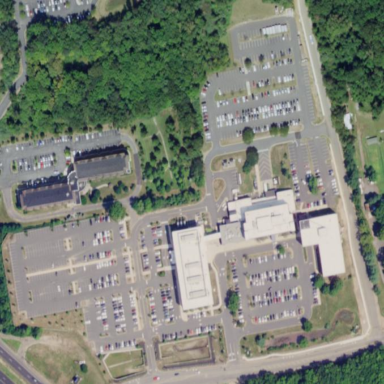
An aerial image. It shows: Hospital providing healthcare services.